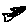
Label: fish